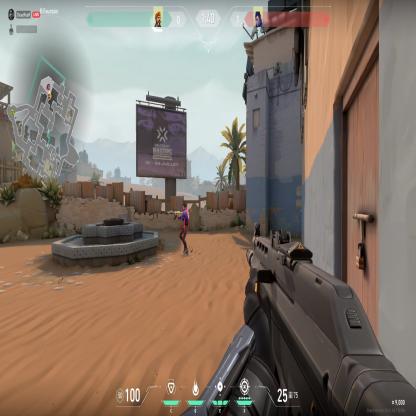
Label: enemy